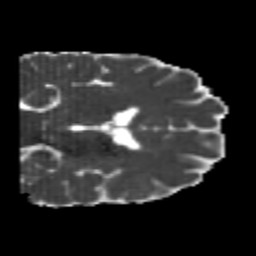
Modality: MD
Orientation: coronal
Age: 21
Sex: male
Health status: healthy
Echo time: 0.074 s